Question: I'm struggling with my dynamic content. So let me explain in a picture:

So my html looks like:
'''
<div id="header"> ... </div>
<div id="container">
<div class="block"> ... </div>
<div class="block"> ... </div>
<div class="block"> ... </div>
<div class="block"> ... </div>
</div>
<div id="footer"> ... </div>
'''
My question: How can I get my container be fluid and the header and footer be fixed? The blocks in the container are set on 50% height and width, so only the container has to be the 100% height (- the fixed header and footer).
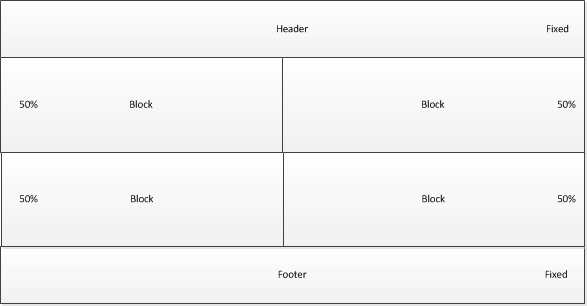
Answer: You can do this with 'box-sizing' property.
Like so:
<URL>
(the example I use here assumes a header of 64px height and footer of 30px height)
## Markup
'''
<header>header</header>
<div class="container">
<div id="content">
<div class="block">block1</div><!--
--><div class="block">block2</div><!--
--><div class="block">block3</div><!--
--><div class="block">block4</div>
</div>
</div>
<footer>footer</footer>
'''
## CSS
'''
html,body
{
height: 100%;
}
header,footer,div
{
width: 100%;
}
.container
{
height: 100%;
background: pink;
margin: -64px 0 -30px;
padding: 64px 0 30px;
-moz-box-sizing: border-box;
box-sizing: border-box;
}
#content {
overflow:auto;
height:100%;
}
.block
{
width: 50%;
height: 50%;
display: inline-block;
border: 1px solid yellow;
-moz-box-sizing: border-box;
box-sizing: border-box;
text-align: center;
}
header
{
height: 64px;
background: purple;
position: relative;
z-index:1;
}
footer
{
height: 30px;
background: gray;
position: relative;
z-index:1;
}
'''